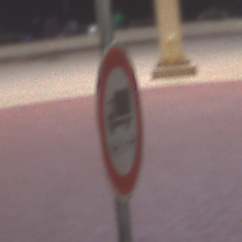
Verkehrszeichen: TatsaechlicheLaenge
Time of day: Night
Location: Outdoor (Urban)
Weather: PartlyCloudy
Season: NotSpecified
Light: Artificial